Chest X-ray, AP view. Patient: 27 years old, sex M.
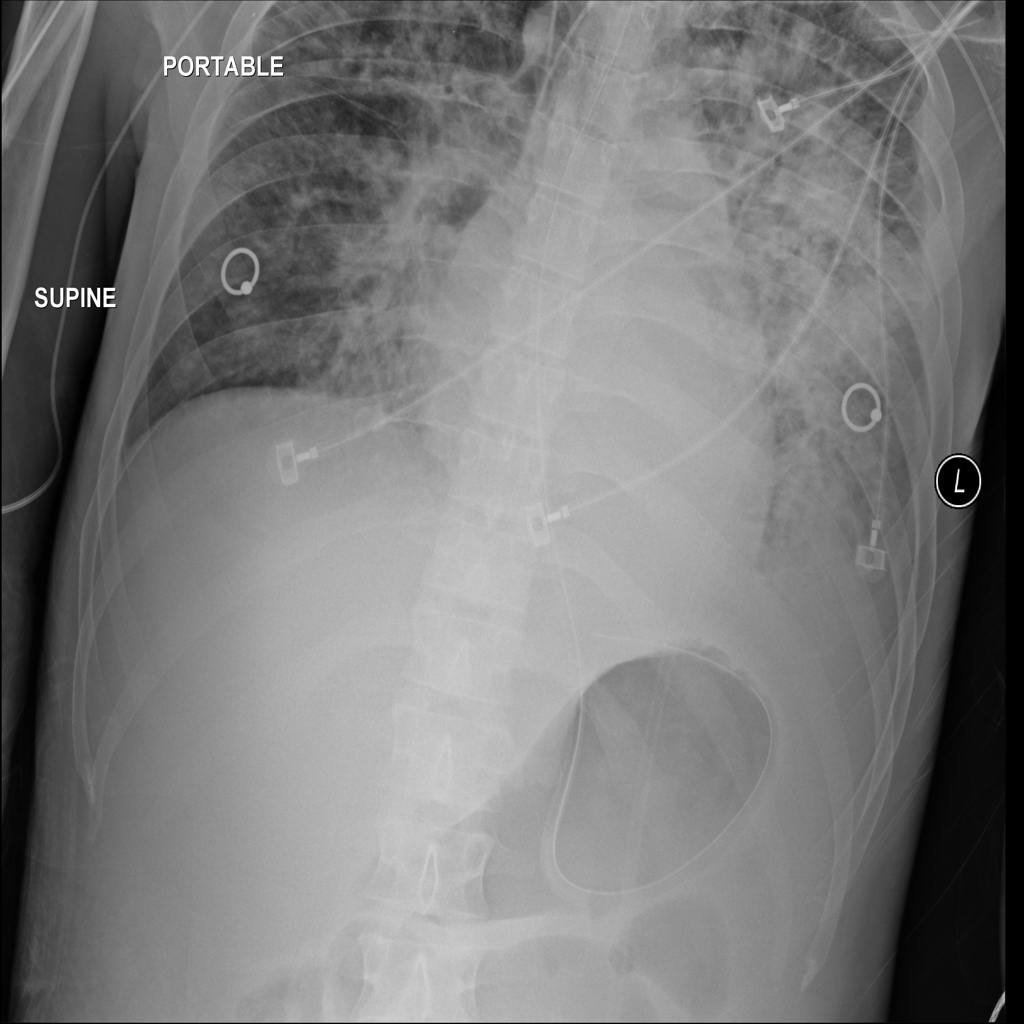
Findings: Effusion, Infiltration